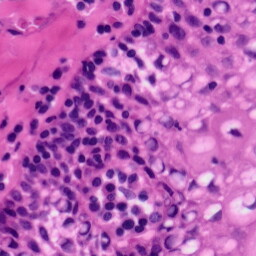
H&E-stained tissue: Tonsil